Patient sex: F
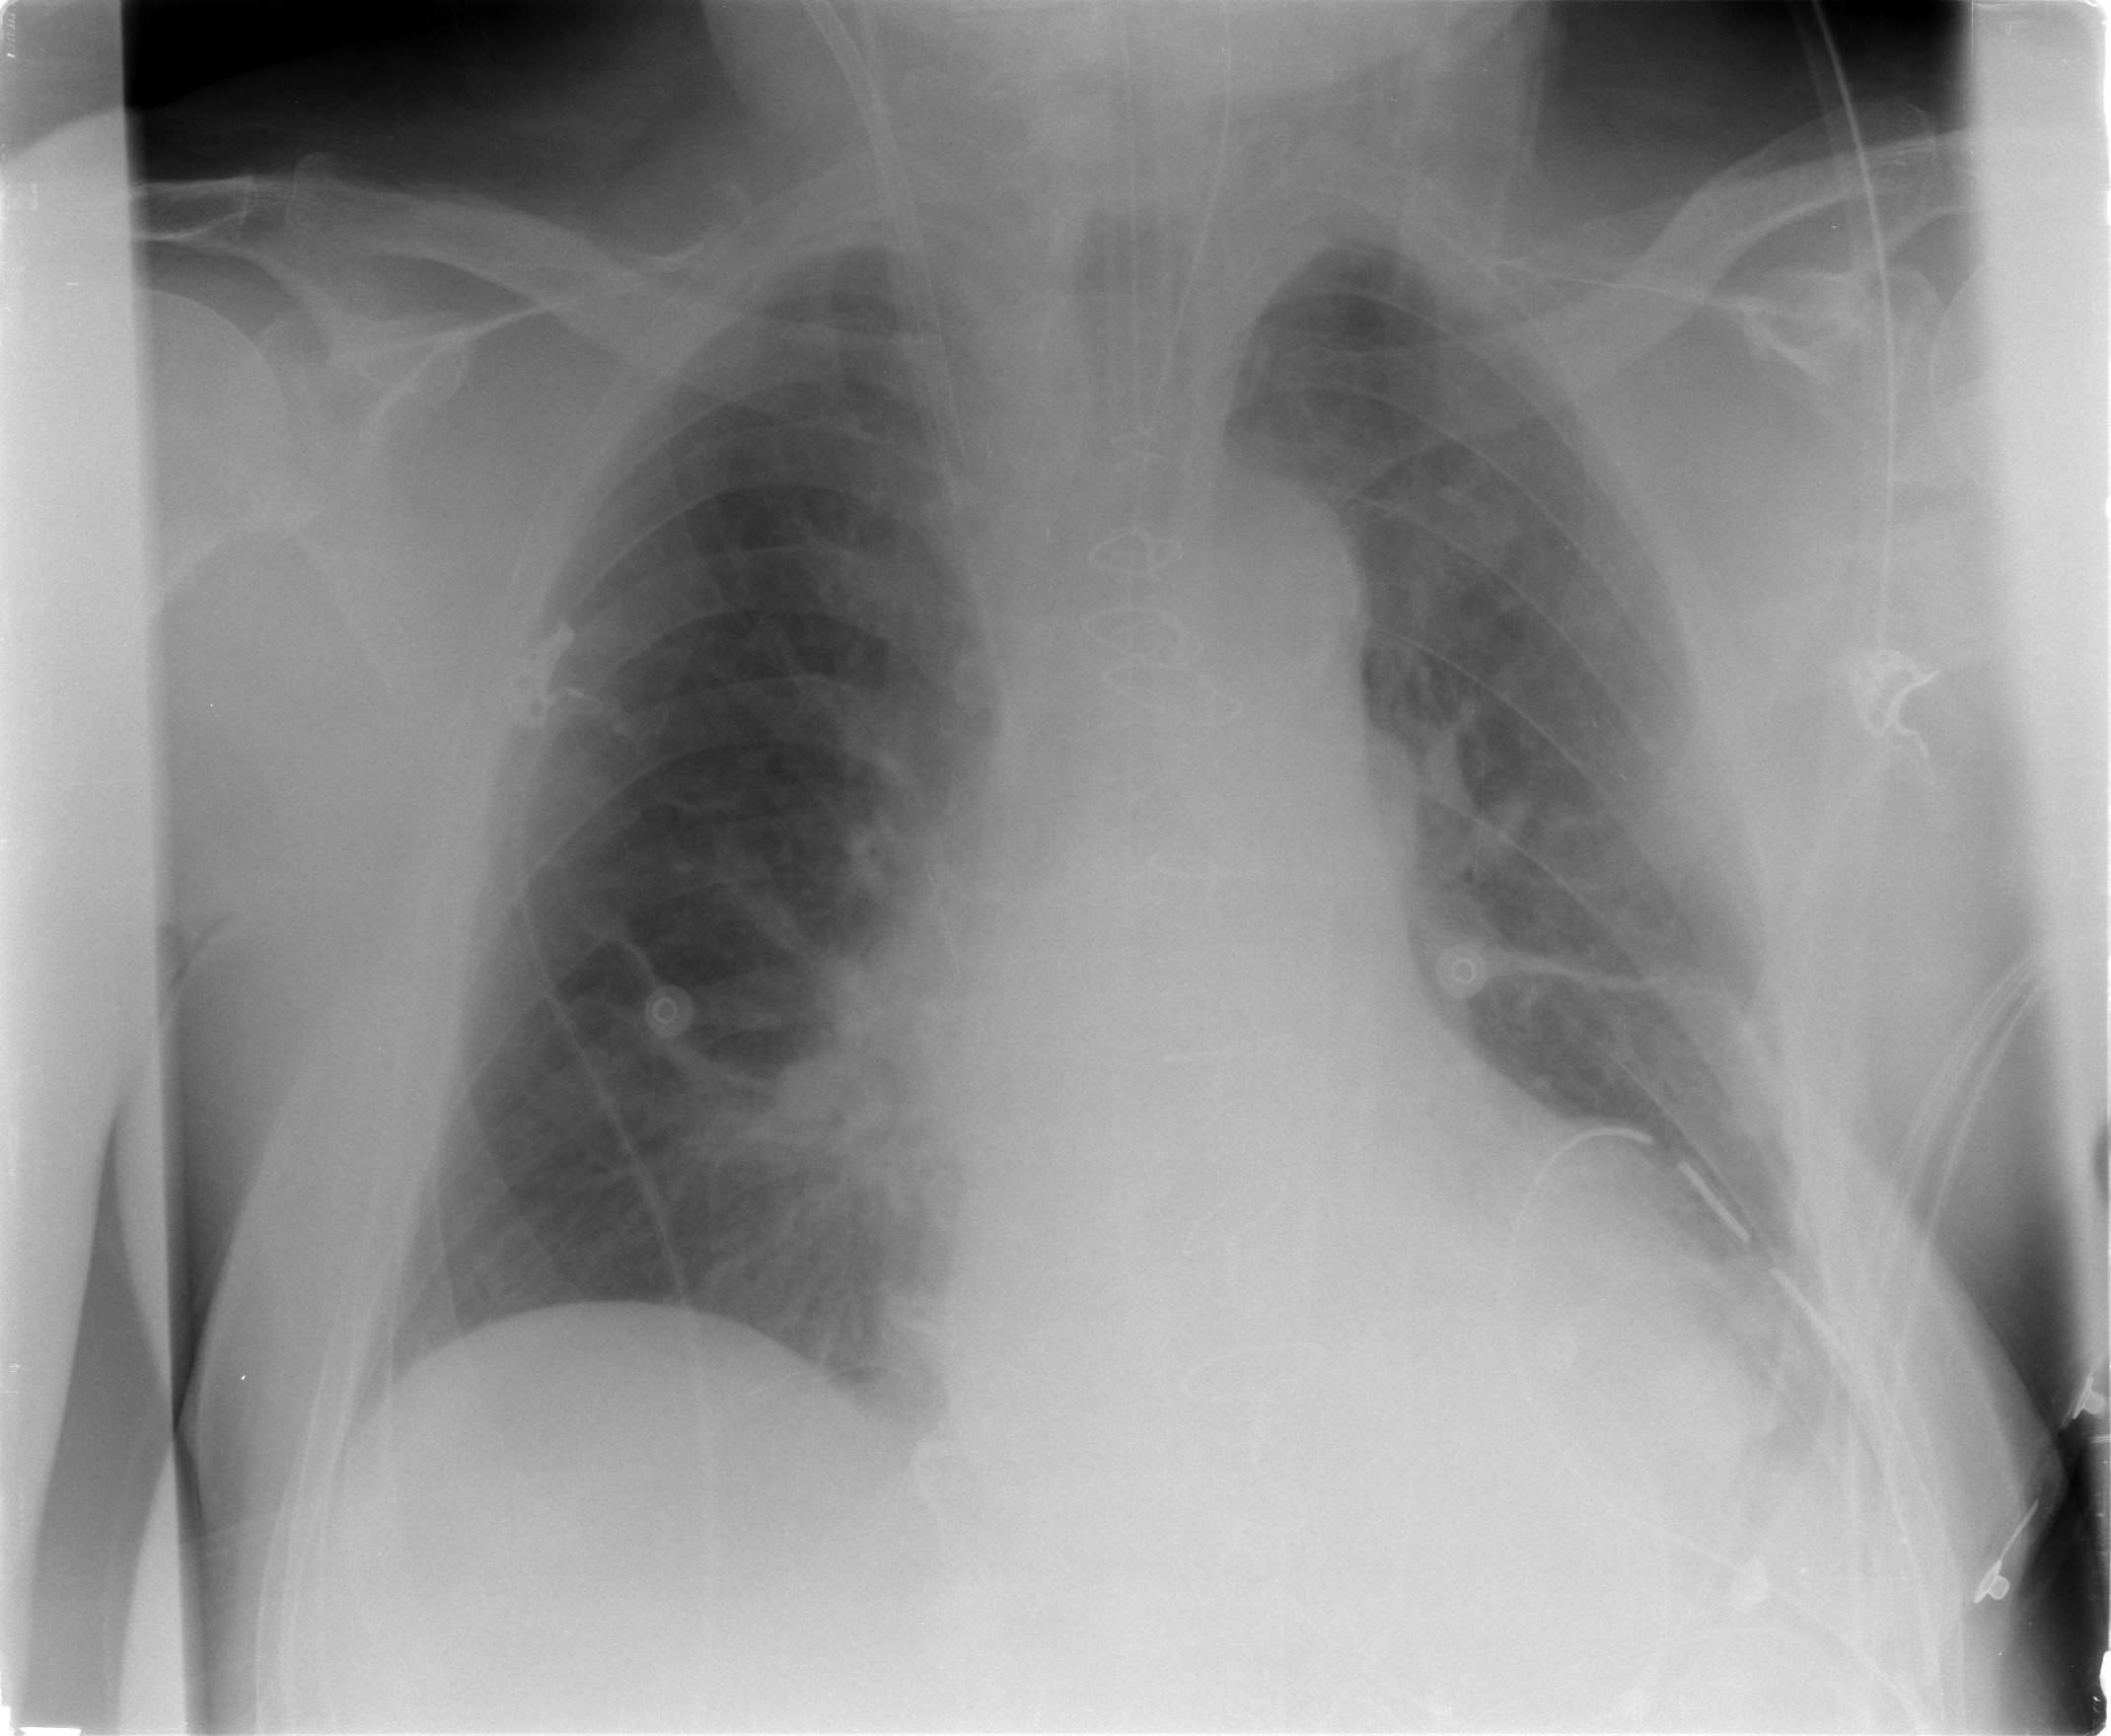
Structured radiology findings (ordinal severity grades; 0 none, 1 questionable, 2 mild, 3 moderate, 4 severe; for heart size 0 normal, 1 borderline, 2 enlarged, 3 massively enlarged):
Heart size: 1
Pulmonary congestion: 2
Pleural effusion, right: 0
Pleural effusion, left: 1
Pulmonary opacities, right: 0
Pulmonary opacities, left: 0
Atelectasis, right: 0
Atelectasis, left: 1